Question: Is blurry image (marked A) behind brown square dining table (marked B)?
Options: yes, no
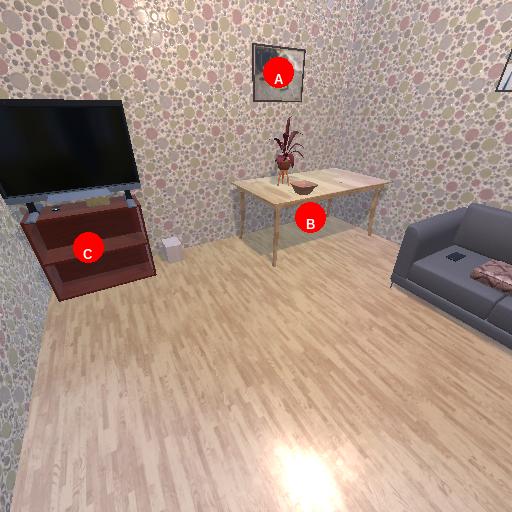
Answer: yes